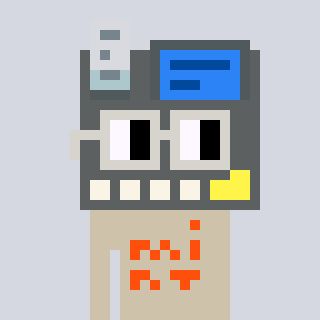
a pixel art character with square light gray glasses, a cash register-shaped head and a bege-colored body on a cool background